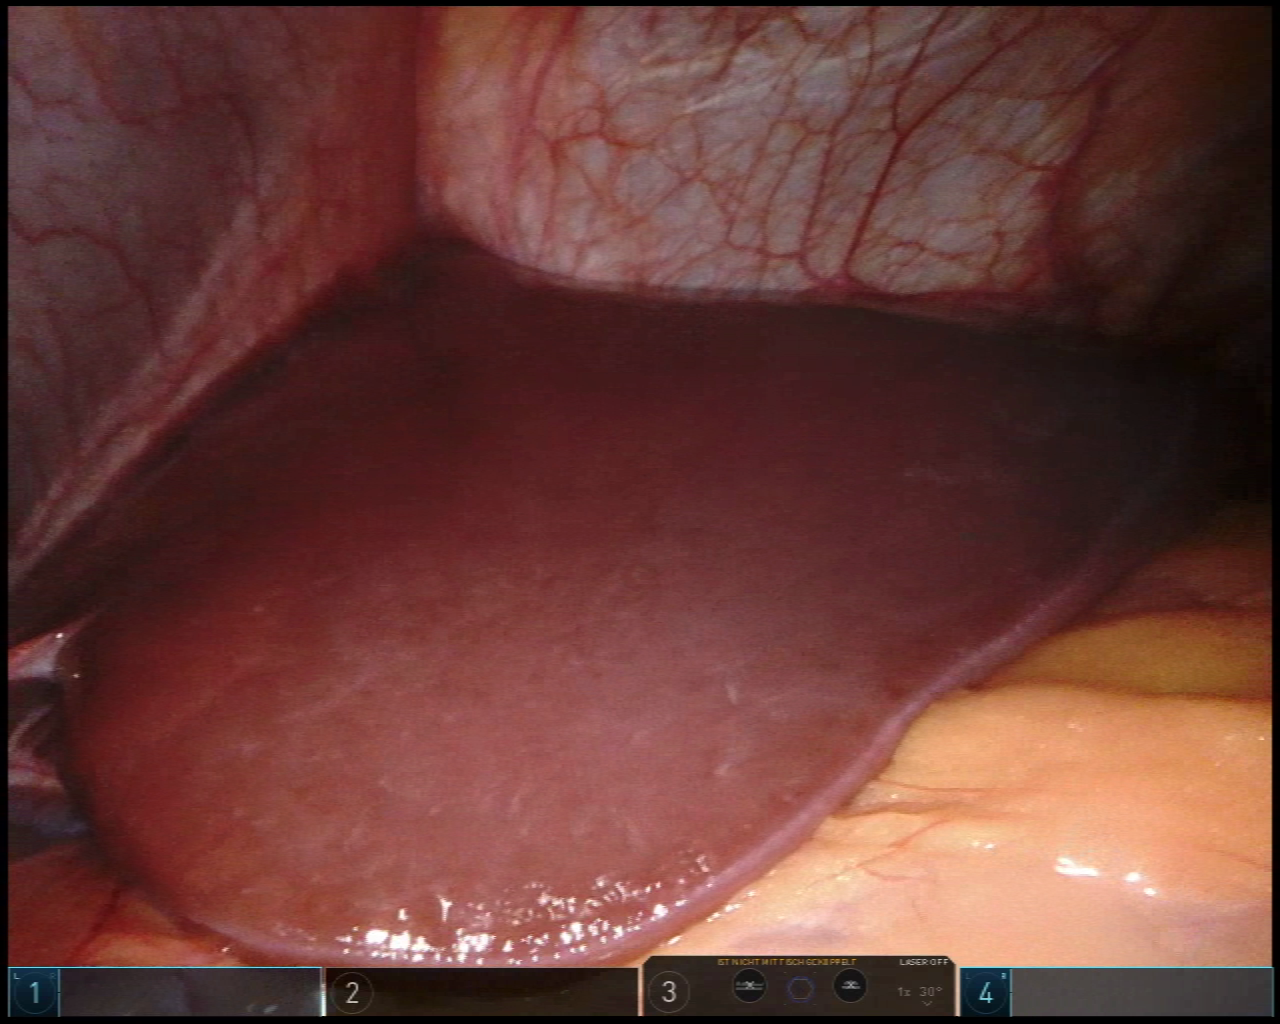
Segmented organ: liver
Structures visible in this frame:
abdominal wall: yes
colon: yes
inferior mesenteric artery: no
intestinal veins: no
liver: yes
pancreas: no
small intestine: no
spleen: no
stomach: no
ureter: no
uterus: no
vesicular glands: no